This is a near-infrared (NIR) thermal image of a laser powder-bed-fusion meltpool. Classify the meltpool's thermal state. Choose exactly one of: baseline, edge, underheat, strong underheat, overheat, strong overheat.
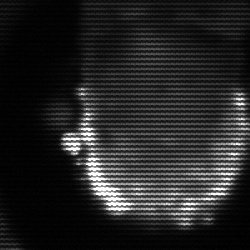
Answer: baseline